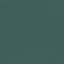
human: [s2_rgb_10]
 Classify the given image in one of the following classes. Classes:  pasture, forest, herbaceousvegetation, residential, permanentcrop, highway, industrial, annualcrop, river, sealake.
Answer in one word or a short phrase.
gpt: SeaLake